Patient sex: M
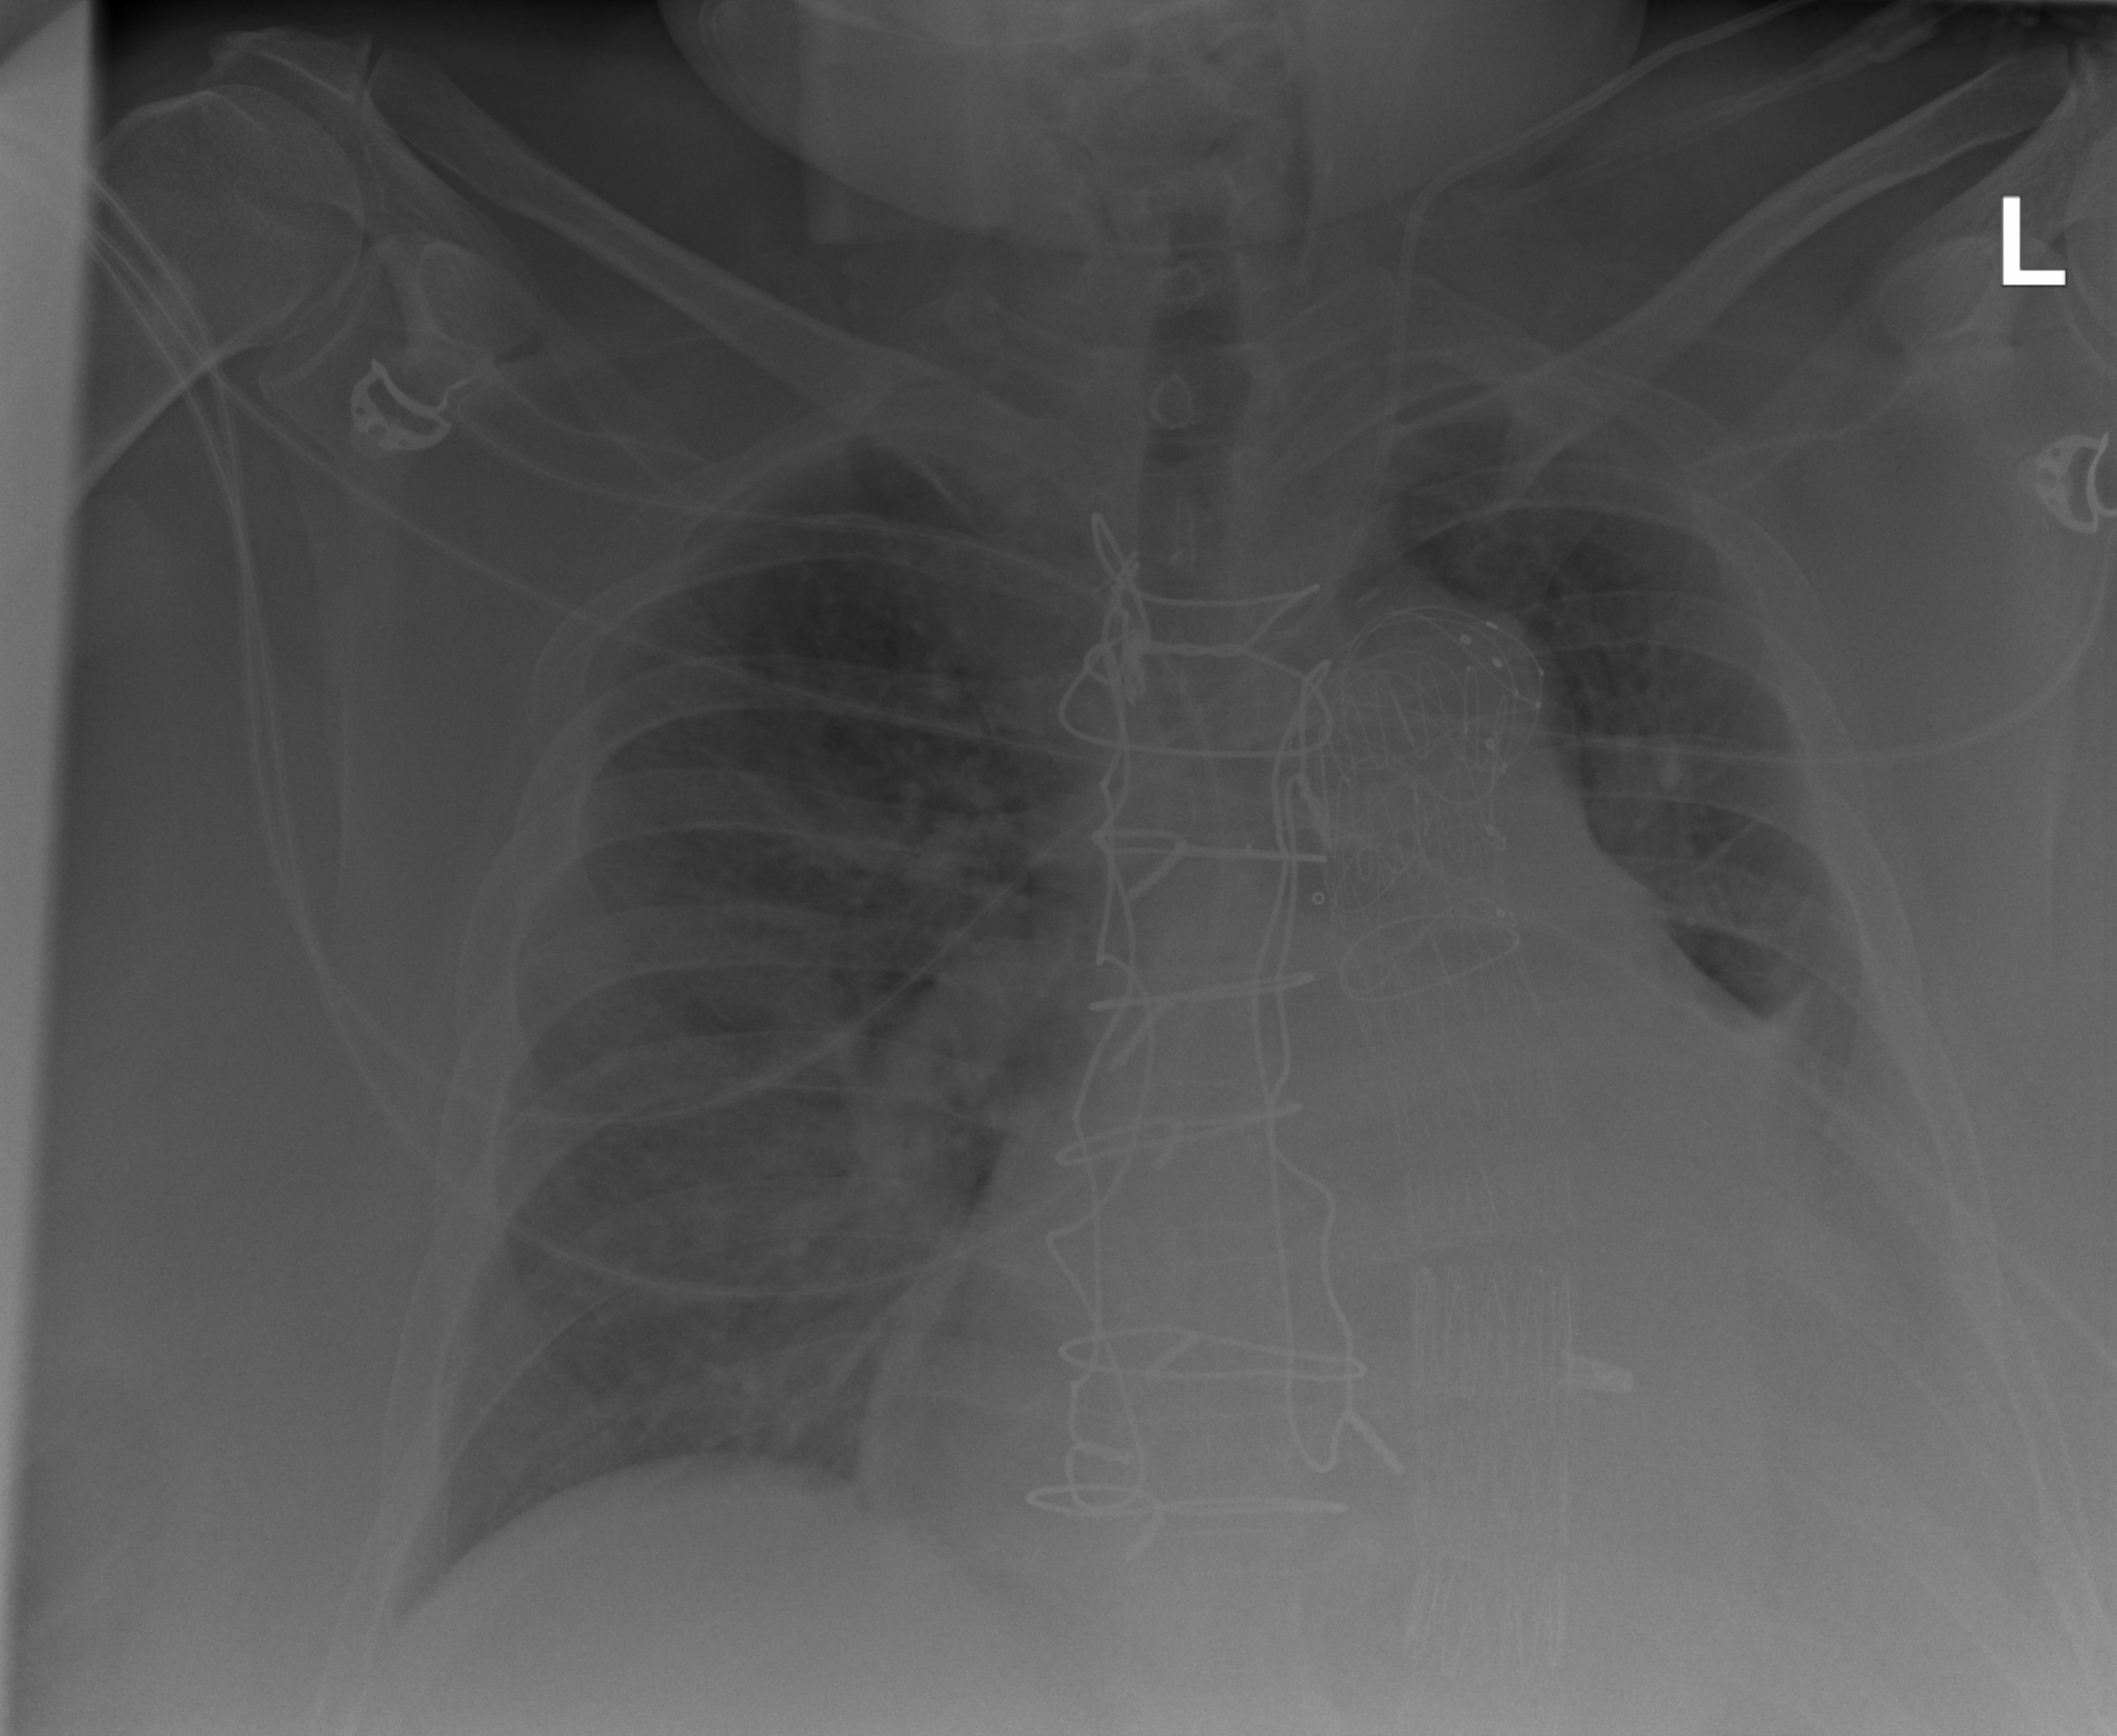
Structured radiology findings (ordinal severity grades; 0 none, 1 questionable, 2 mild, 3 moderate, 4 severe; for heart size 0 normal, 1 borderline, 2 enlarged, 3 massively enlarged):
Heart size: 2
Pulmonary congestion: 2
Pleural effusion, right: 0
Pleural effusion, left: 2
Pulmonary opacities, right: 2
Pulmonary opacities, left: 1
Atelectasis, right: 0
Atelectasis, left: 3